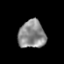
Tissue: prostate
Cell type: T cells
Senescence score: 0.2706
Nuclear area (px): 733
Mean DAPI intensity: 139.794